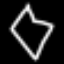
Label: diamond